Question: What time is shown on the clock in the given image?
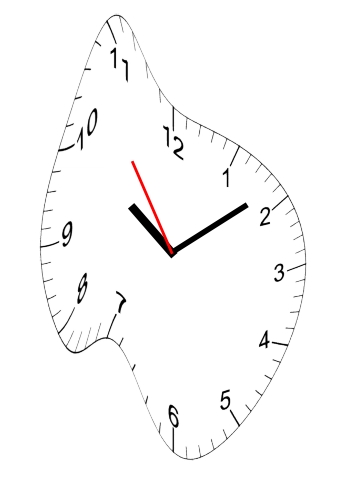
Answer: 10:08:54